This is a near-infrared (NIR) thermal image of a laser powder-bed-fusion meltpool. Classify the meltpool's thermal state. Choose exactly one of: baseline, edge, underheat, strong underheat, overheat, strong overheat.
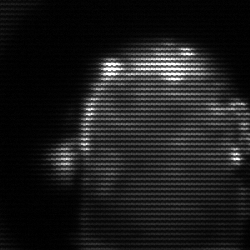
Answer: baseline